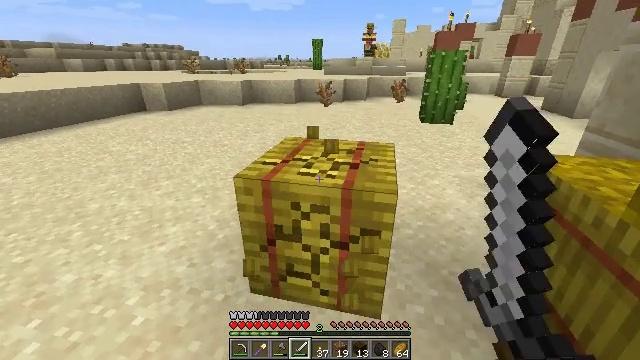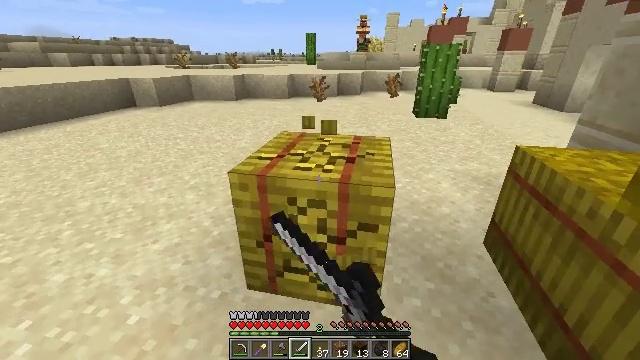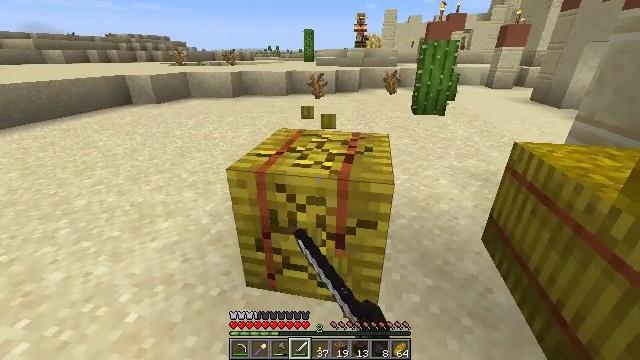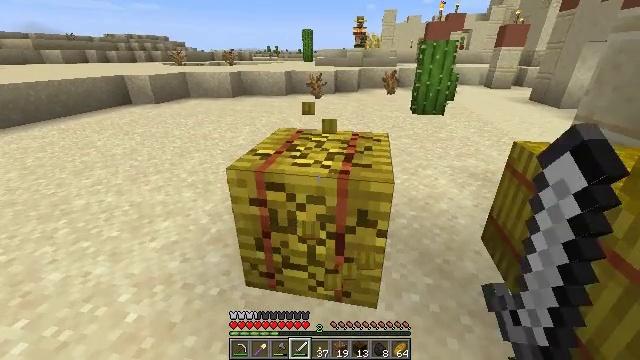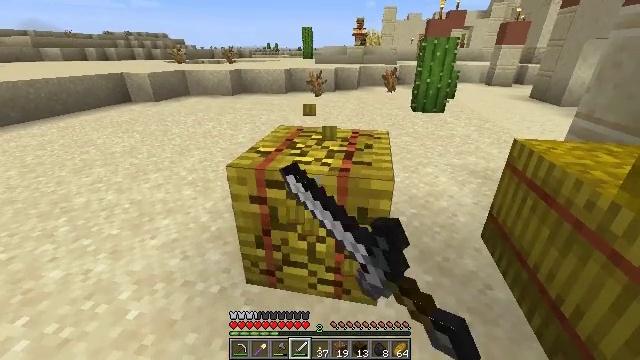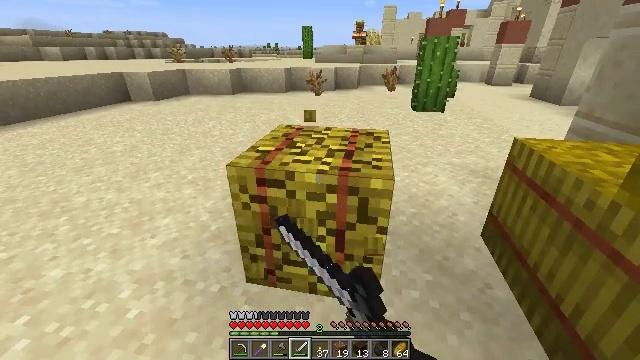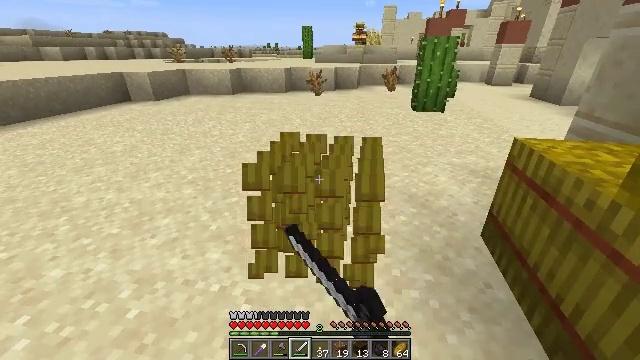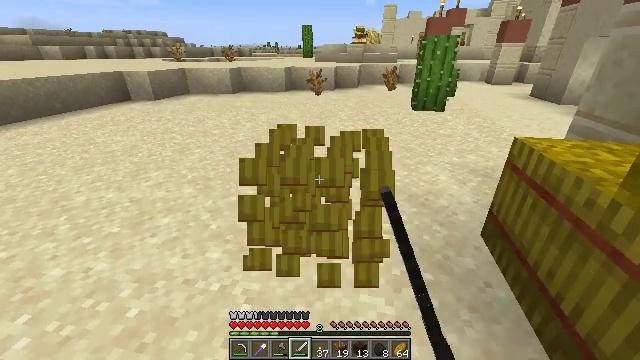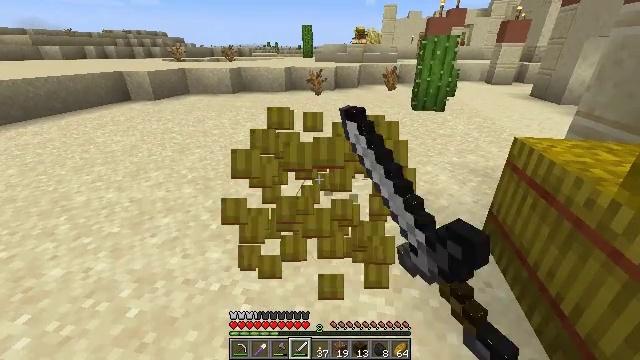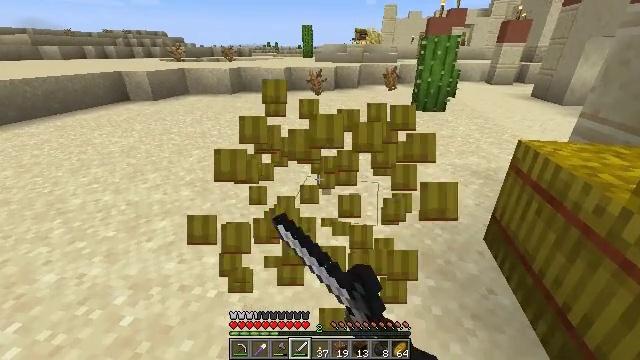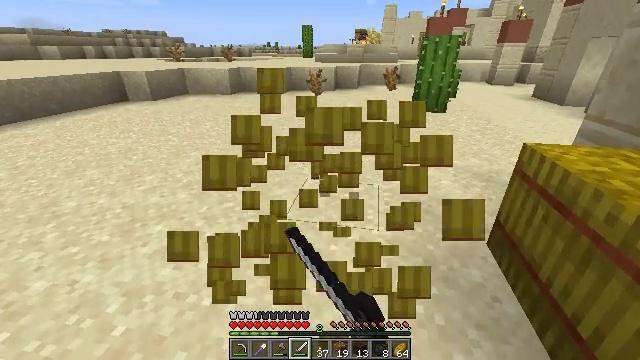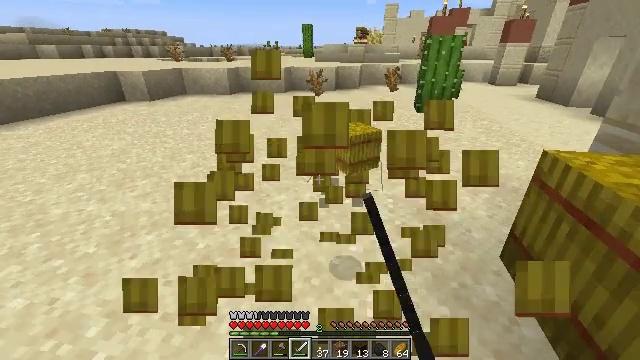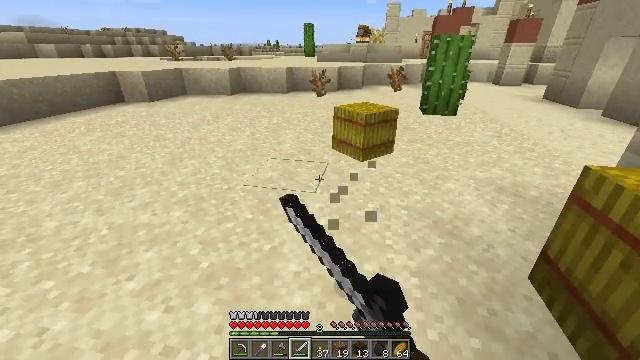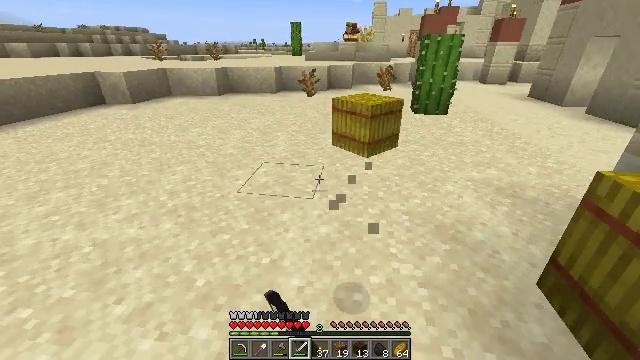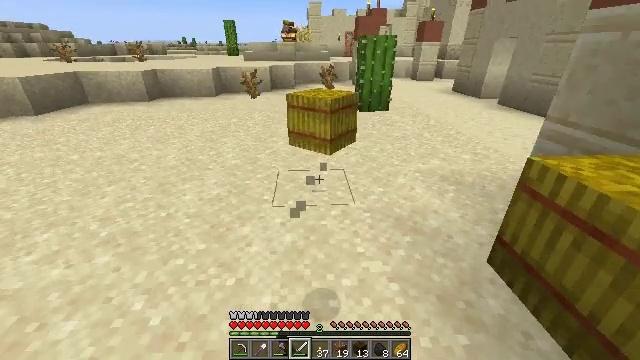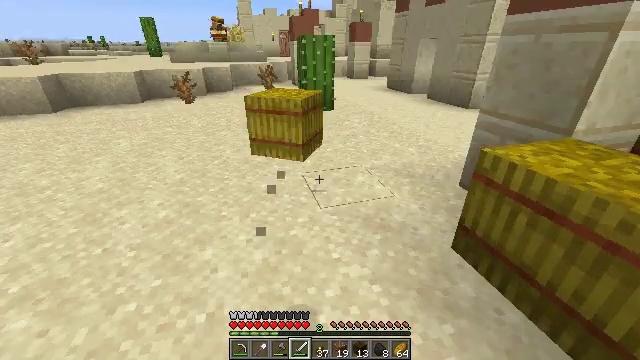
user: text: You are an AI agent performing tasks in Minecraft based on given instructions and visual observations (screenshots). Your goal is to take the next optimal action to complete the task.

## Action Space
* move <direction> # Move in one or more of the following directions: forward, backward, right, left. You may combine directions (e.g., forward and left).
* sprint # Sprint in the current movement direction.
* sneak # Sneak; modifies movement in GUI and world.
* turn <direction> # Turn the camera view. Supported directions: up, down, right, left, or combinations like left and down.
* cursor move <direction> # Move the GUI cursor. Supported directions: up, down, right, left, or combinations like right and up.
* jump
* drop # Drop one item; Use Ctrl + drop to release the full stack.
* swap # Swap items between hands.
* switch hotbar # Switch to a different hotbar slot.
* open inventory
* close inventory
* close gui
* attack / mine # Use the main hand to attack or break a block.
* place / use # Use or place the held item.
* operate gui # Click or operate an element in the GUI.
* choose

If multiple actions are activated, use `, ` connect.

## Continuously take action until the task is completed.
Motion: motion action
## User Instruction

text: Harvest hay blocks from the village.
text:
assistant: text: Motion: turn right and down, attack / mine
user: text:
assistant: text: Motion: attack / mine
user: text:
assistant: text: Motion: attack / mine
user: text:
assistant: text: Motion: attack / mine
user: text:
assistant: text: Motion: attack / mine
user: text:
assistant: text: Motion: attack / mine
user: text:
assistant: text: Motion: attack / mine
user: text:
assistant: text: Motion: attack / mine
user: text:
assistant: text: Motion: move forward, attack / mine
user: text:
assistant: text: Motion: move forward, attack / mine
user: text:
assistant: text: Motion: move forward and move left, attack / mine
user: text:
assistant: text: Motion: move forward and move left, attack / mine
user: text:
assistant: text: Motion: move forward and move left, turn right
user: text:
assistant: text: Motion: move forward and move left, turn right
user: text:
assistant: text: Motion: move forward and move left, turn right
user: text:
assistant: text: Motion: move forward and move left, turn right and down
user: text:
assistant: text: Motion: move forward and move left, turn right and down
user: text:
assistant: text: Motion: move forward and move left, turn right
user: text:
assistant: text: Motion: move forward and move left, turn right
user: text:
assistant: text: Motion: move forward and move left, turn right
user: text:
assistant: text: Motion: move forward and move left, turn up
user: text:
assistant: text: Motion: move forward and move left
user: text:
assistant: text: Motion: move forward and move left
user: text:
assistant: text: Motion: move forward, turn left
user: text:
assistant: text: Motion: move forward and move right, turn right
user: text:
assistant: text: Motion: move forward and move right, turn right and down
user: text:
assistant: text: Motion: move right, turn right
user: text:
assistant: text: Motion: move right, turn right
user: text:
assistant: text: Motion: move right, turn right
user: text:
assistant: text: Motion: move right